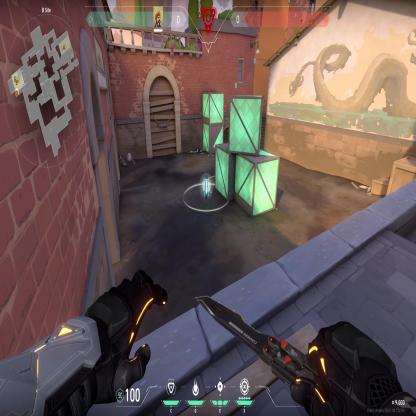
Label: planted spike